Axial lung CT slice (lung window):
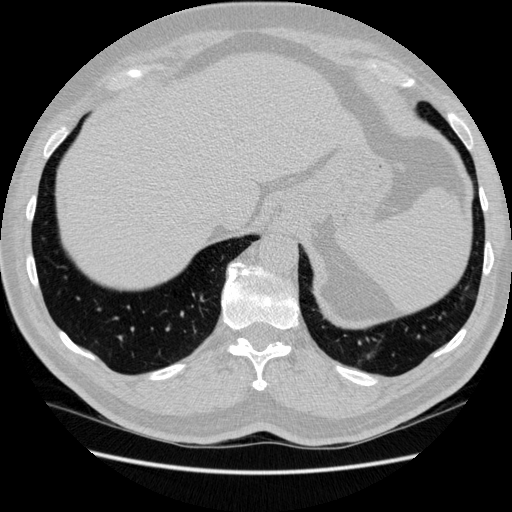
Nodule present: no